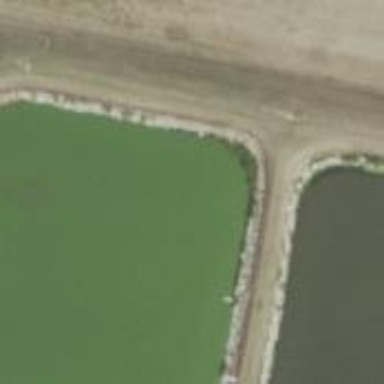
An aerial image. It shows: Wastewater basin for treating water.